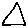
Label: triangle